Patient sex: F
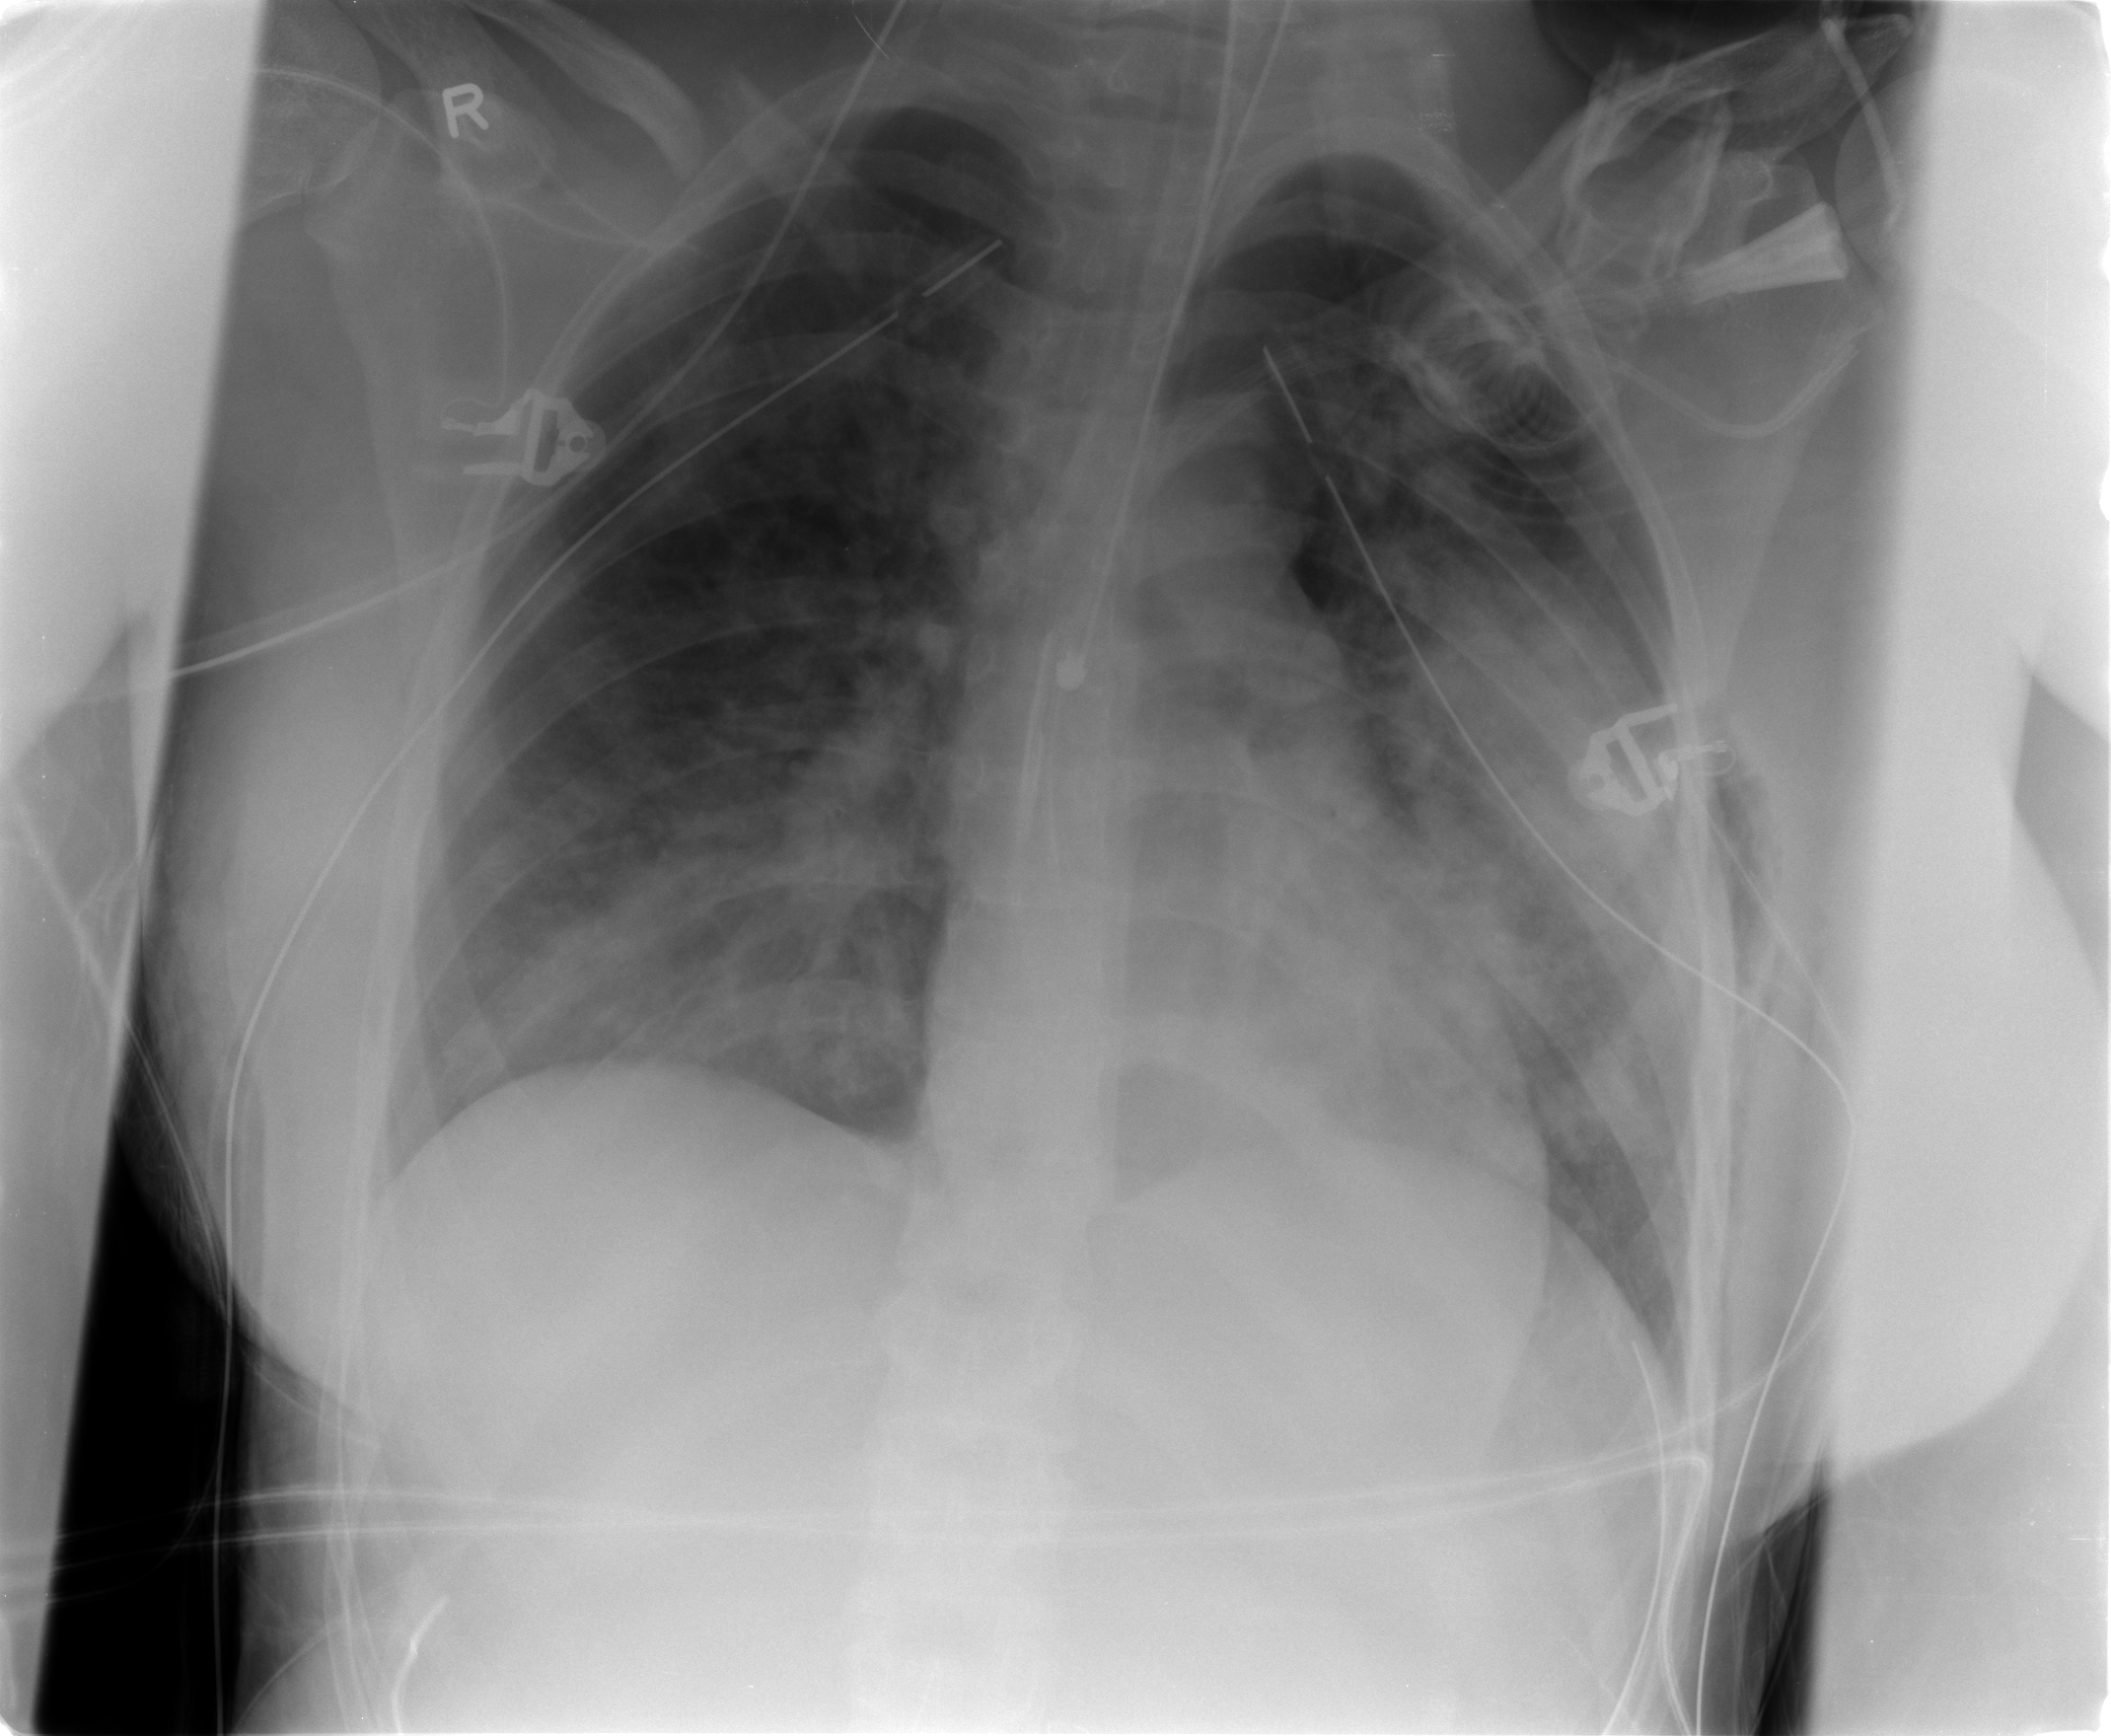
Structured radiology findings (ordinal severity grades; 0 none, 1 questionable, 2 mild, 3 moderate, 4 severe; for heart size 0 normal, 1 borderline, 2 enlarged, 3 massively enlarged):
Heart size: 0
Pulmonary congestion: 0
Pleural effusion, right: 0
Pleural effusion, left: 0
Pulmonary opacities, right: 2
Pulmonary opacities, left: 3
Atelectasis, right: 2
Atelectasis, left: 2